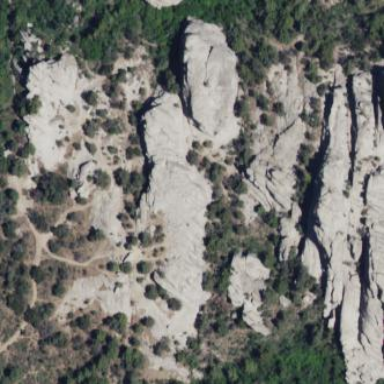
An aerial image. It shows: Landscape of bare rock.